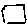
Label: square